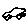
Label: car